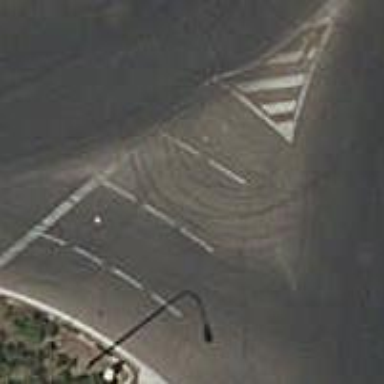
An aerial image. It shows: Tertiary road.